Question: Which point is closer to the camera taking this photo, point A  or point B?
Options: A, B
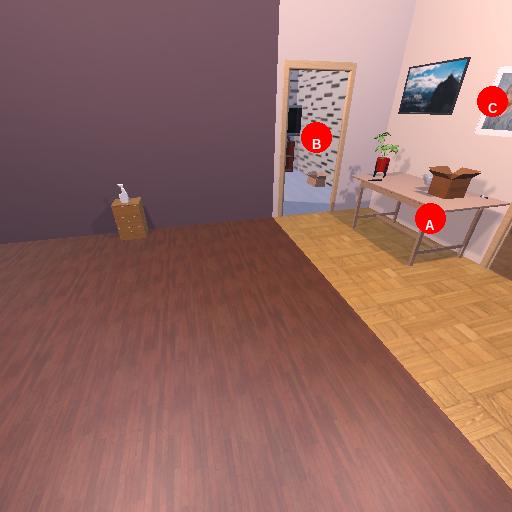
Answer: A